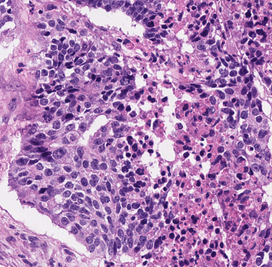
Tumor epithelial tissue: yes
Tumor-associated stroma tissue: yes
Normal tissue: no